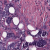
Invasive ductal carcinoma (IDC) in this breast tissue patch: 1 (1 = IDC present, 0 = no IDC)